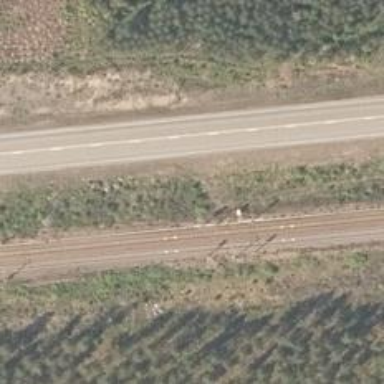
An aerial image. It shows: Railway signal.